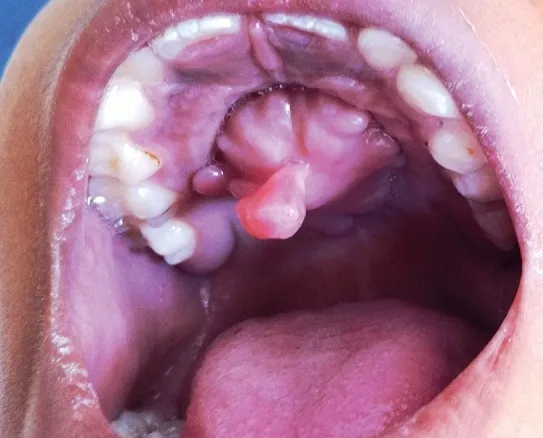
Preoperative view with palatal fibroma.
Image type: medical_photograph (oral_photograph)